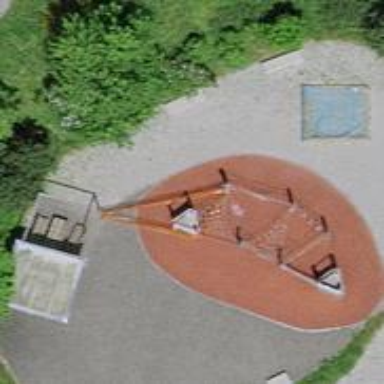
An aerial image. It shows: Playground area for leisure land.